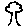
Label: tree